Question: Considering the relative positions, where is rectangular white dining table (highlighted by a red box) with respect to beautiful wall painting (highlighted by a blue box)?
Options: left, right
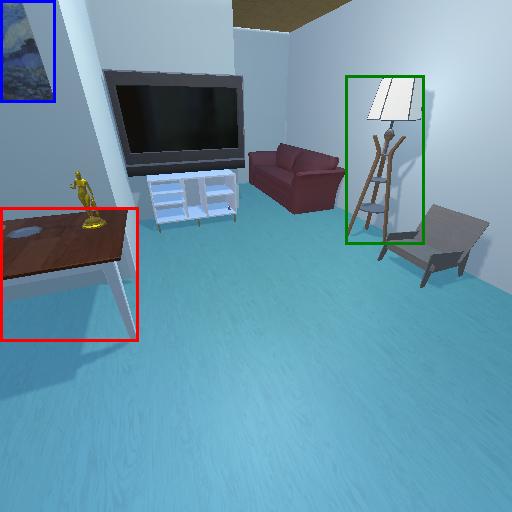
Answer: left